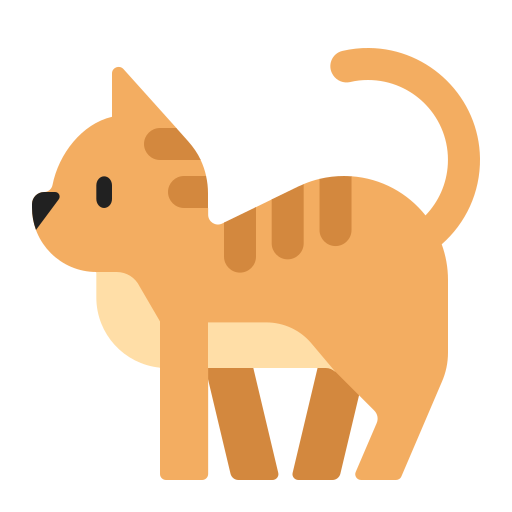
cat flat